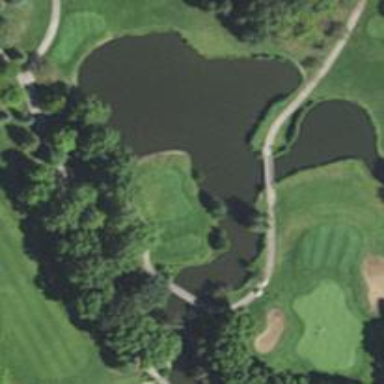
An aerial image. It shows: Grassy area designated as golf tee.